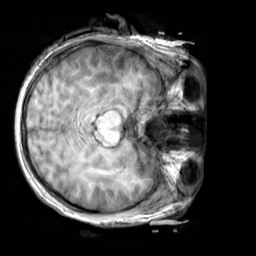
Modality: T1w
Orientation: axial
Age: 22
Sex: male
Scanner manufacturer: siemens
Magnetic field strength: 3 T
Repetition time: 2.3 s
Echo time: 0.00303 s